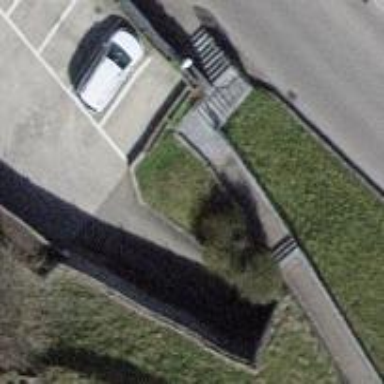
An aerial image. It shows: Paved road with steps.